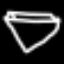
Label: diamond